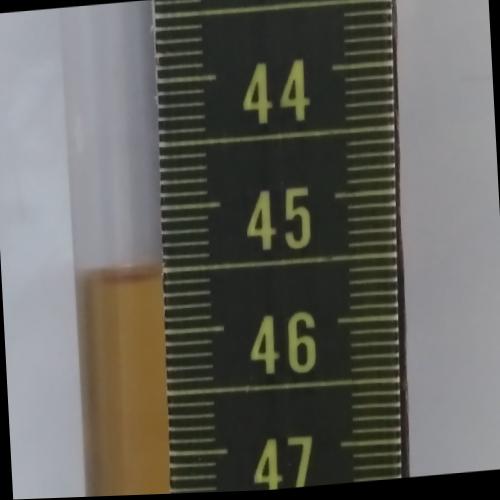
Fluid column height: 45.6 cm